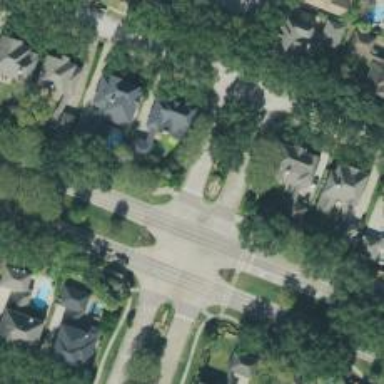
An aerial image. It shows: Road with stop sign.